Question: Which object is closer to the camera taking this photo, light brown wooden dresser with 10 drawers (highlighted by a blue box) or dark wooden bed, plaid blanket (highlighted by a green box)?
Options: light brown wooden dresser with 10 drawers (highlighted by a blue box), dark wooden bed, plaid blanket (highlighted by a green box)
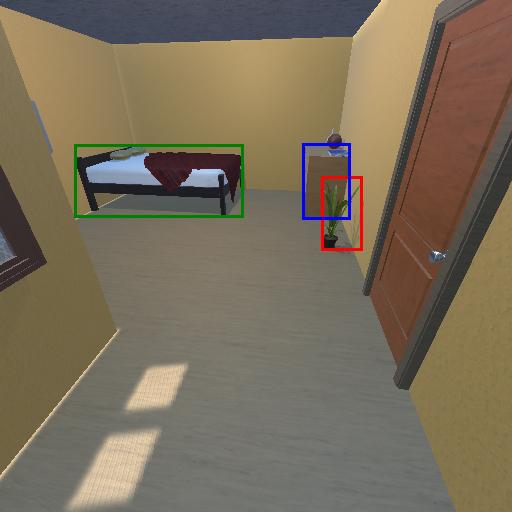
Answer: light brown wooden dresser with 10 drawers (highlighted by a blue box)